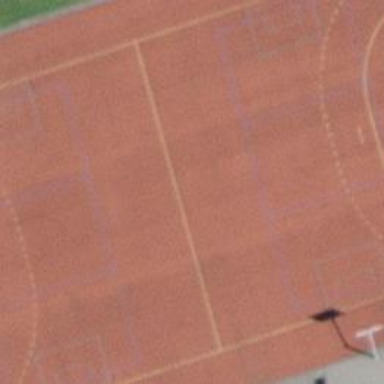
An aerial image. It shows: Soccer pitch designated for leisure and sports activities.